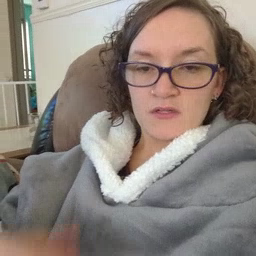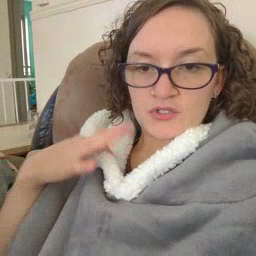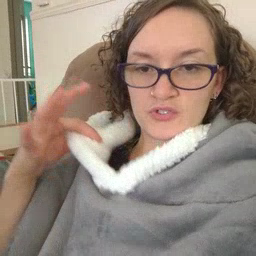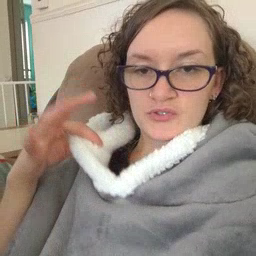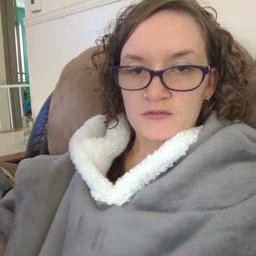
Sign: shirt